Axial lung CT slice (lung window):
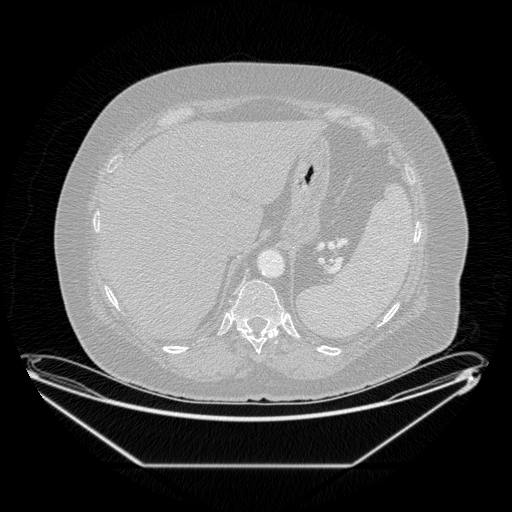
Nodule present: no